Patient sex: M
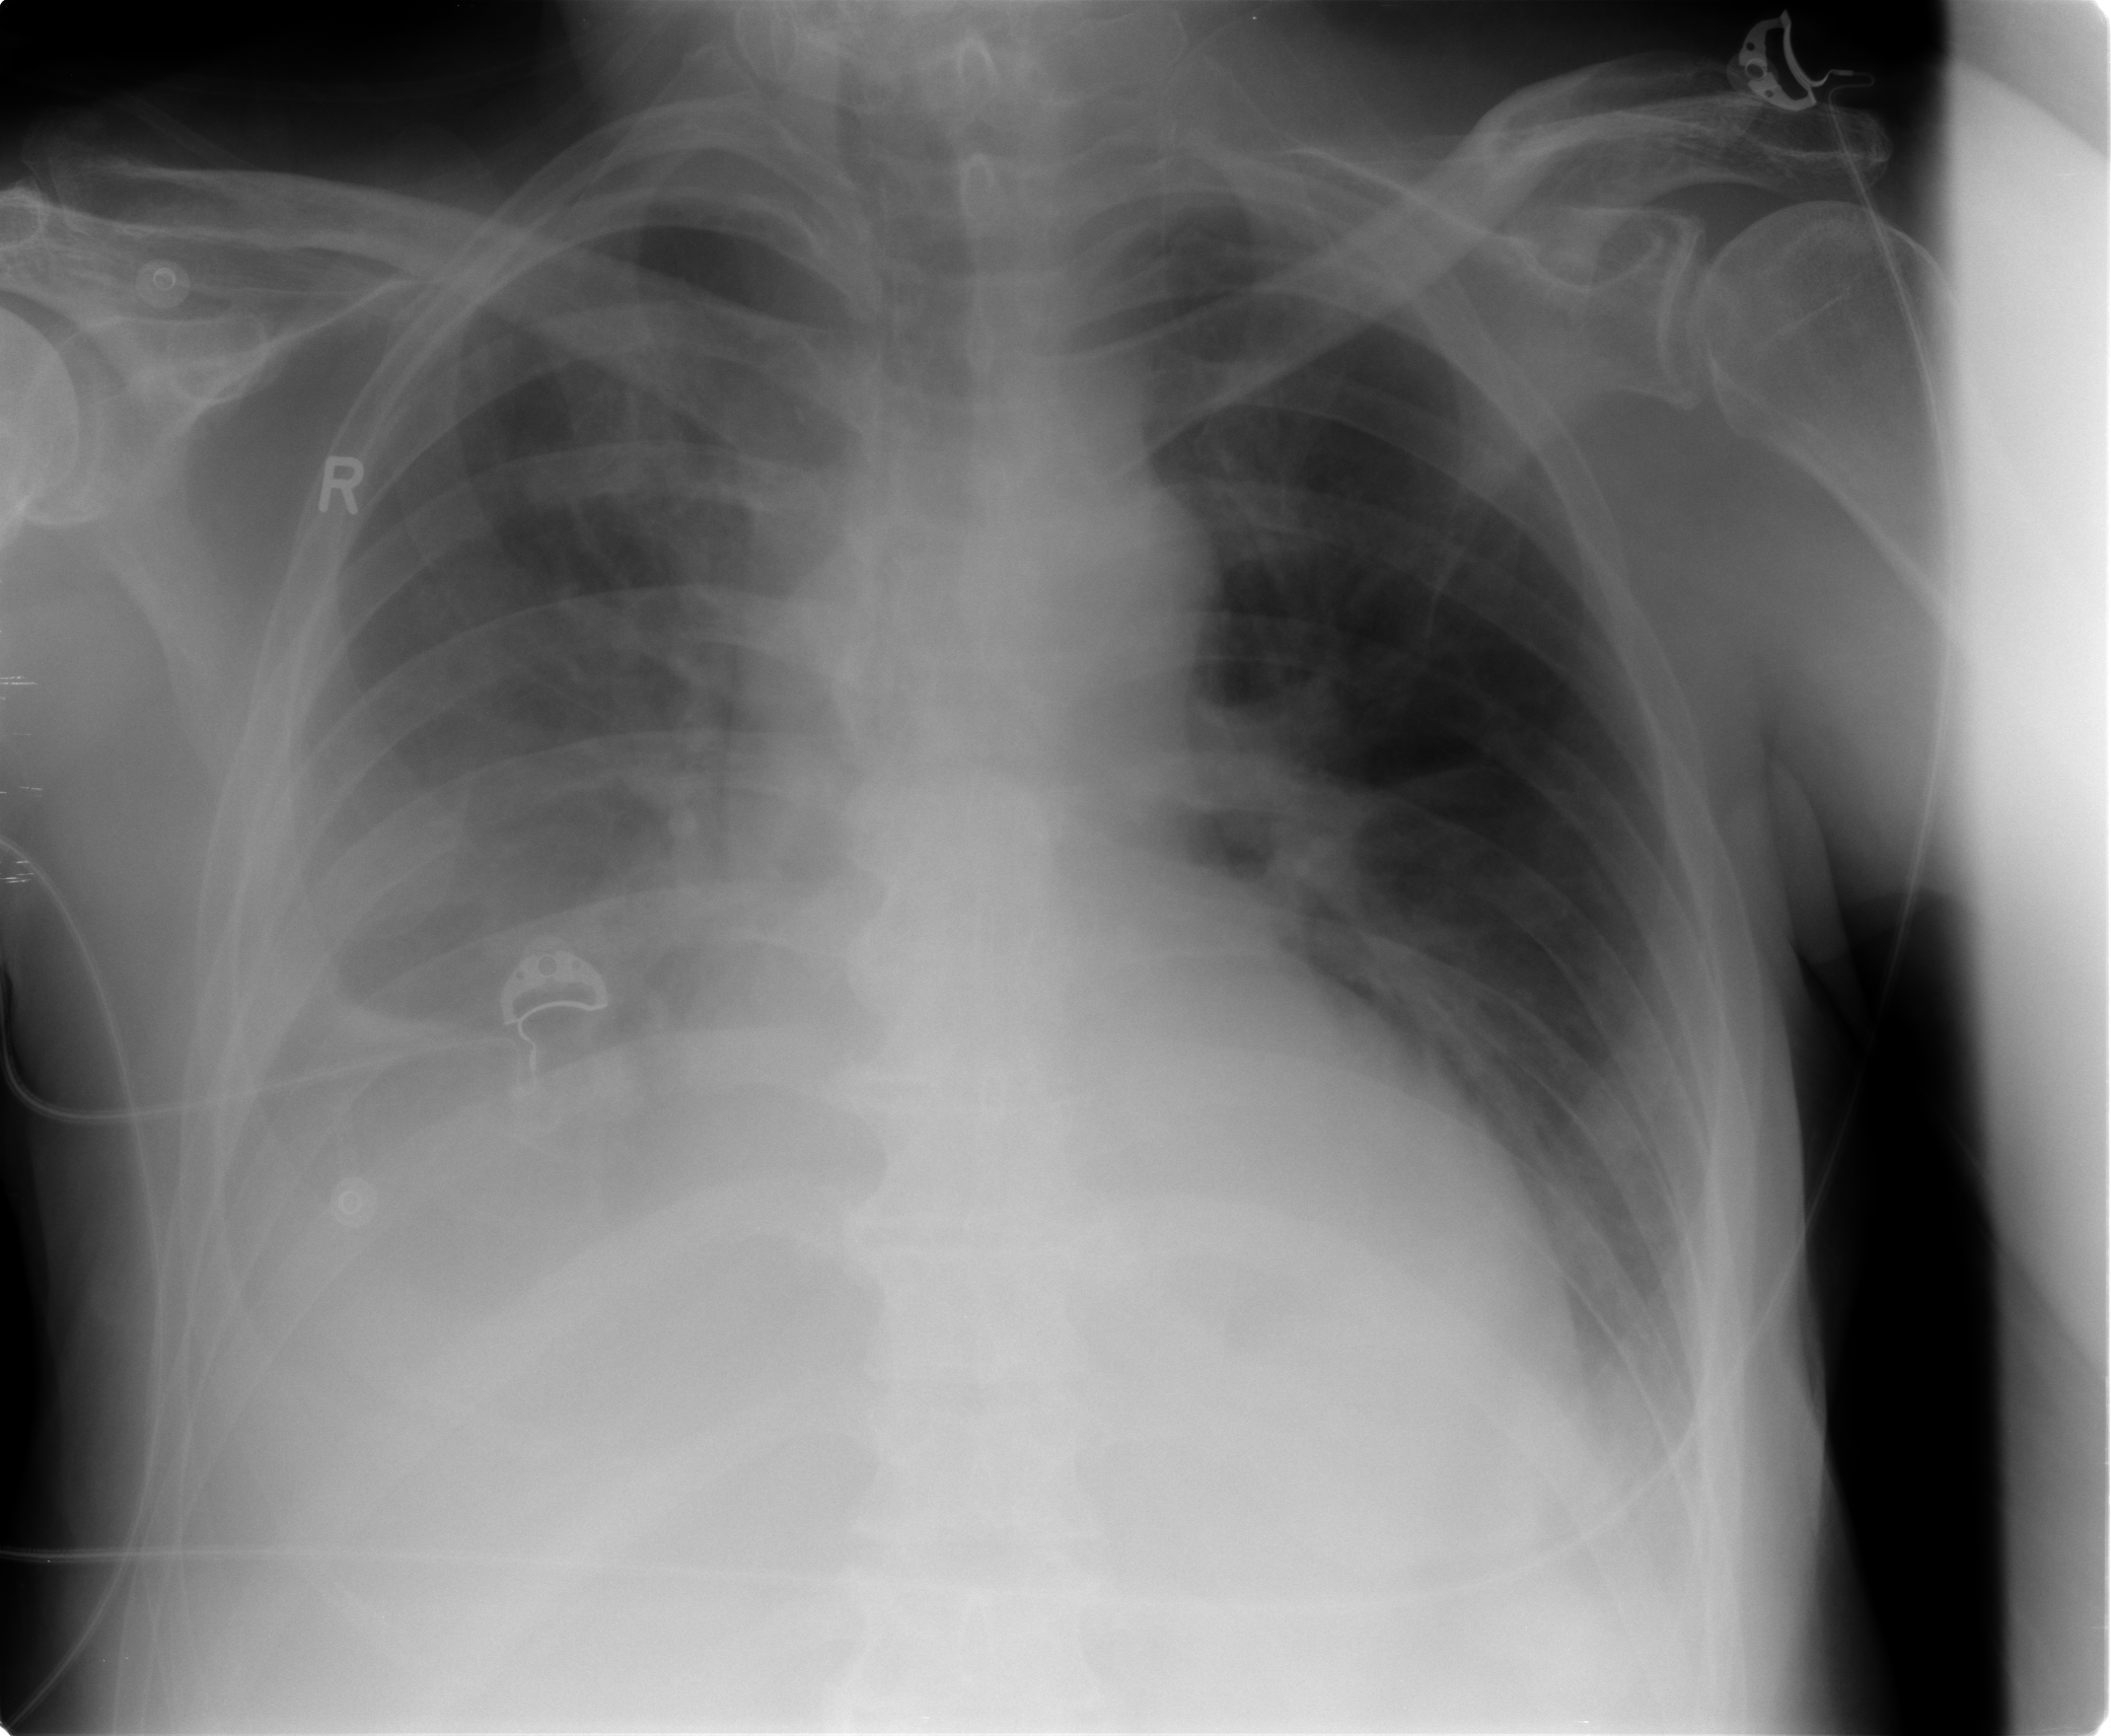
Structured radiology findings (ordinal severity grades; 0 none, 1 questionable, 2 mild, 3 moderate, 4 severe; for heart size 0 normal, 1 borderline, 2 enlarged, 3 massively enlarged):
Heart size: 2
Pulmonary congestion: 1
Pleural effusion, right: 3
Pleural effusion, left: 2
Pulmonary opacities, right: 1
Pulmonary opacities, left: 0
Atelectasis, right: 3
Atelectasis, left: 2